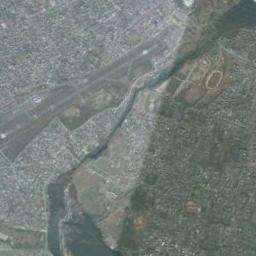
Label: airport